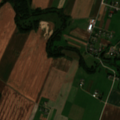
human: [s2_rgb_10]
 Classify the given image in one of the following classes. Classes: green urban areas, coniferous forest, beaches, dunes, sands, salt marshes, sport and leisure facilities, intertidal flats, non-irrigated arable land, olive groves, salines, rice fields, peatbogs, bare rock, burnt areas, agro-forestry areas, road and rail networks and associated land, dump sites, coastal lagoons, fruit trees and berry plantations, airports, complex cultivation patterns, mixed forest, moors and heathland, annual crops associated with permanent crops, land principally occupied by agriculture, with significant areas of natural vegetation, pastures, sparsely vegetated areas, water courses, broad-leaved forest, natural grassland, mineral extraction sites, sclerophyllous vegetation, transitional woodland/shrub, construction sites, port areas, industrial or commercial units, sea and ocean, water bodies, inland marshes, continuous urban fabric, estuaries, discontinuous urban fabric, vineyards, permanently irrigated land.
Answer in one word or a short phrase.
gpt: discontinuous urban fabric, non-irrigated arable land, land principally occupied by agriculture, with significant areas of natural vegetation